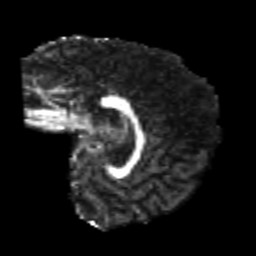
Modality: FA
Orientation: sagittal
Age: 20
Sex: female
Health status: healthy
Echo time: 0.074 s